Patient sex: F
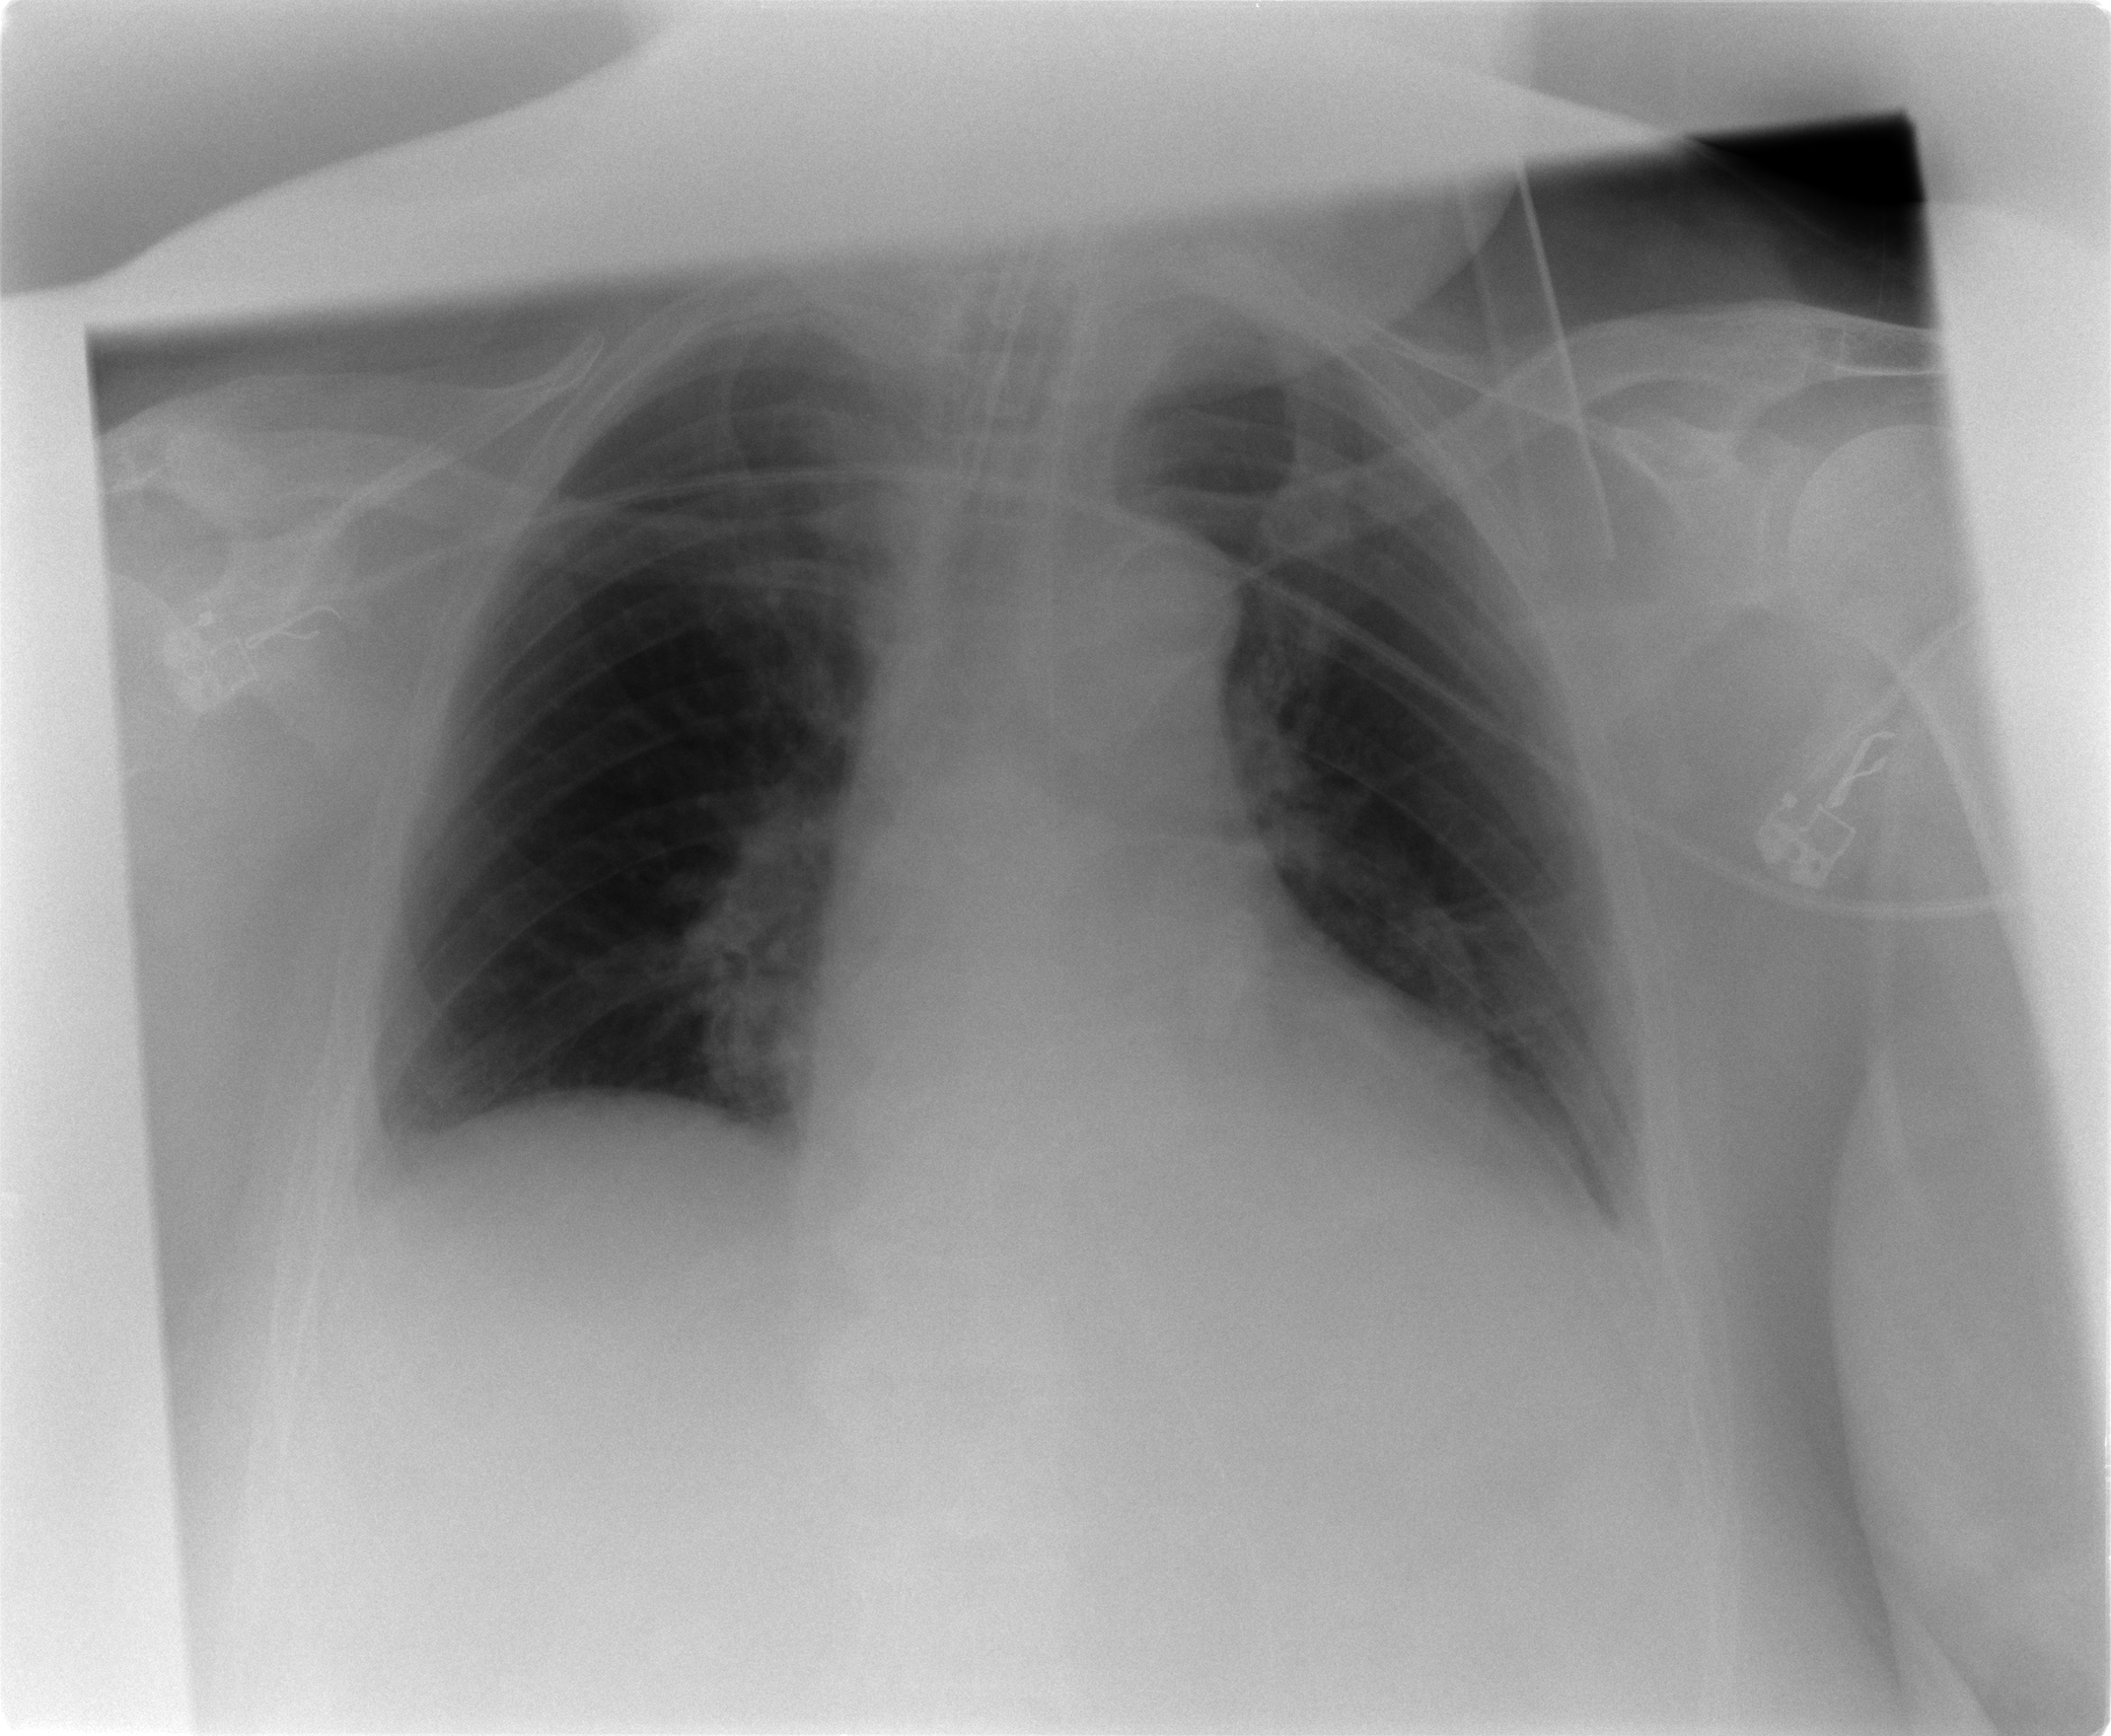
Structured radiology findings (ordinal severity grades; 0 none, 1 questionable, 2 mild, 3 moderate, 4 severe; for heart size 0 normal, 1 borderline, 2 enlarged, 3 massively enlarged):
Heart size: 2
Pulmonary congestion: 1
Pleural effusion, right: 1
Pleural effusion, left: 1
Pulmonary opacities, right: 0
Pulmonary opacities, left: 0
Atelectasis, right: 1
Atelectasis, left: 1